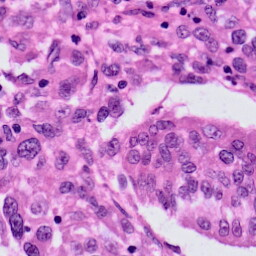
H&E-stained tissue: Skin